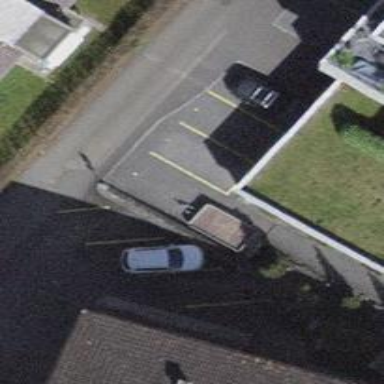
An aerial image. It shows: Parking available on the street side.